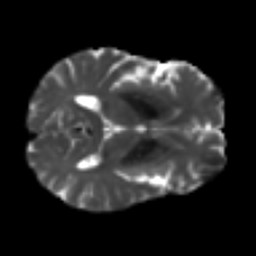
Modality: T2w
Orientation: axial
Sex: male
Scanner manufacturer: ge
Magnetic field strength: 3 T
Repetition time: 7 s
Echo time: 0.08 s